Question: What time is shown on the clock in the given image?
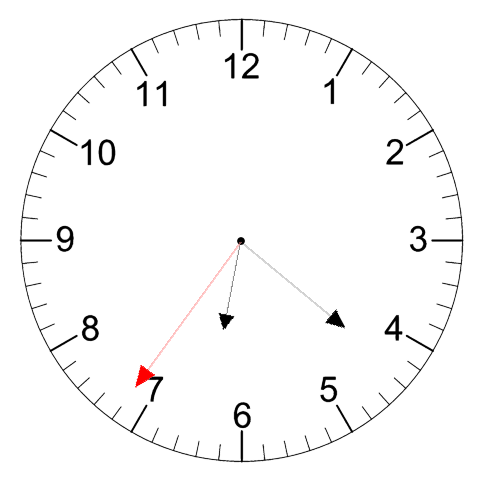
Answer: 06:21:36